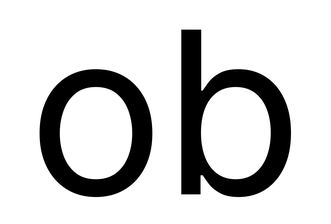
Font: Inter_Regular